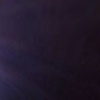
Label: space